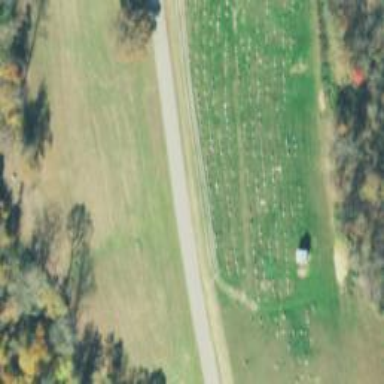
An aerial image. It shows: Cemetery.